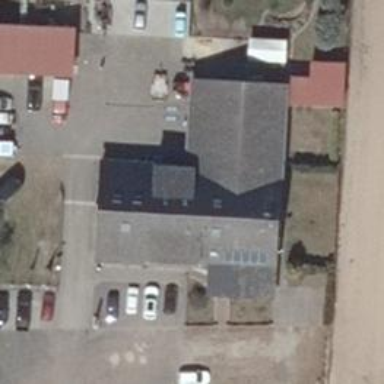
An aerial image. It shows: Car repair shop.